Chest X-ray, AP view. Patient: 45 years old, sex F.
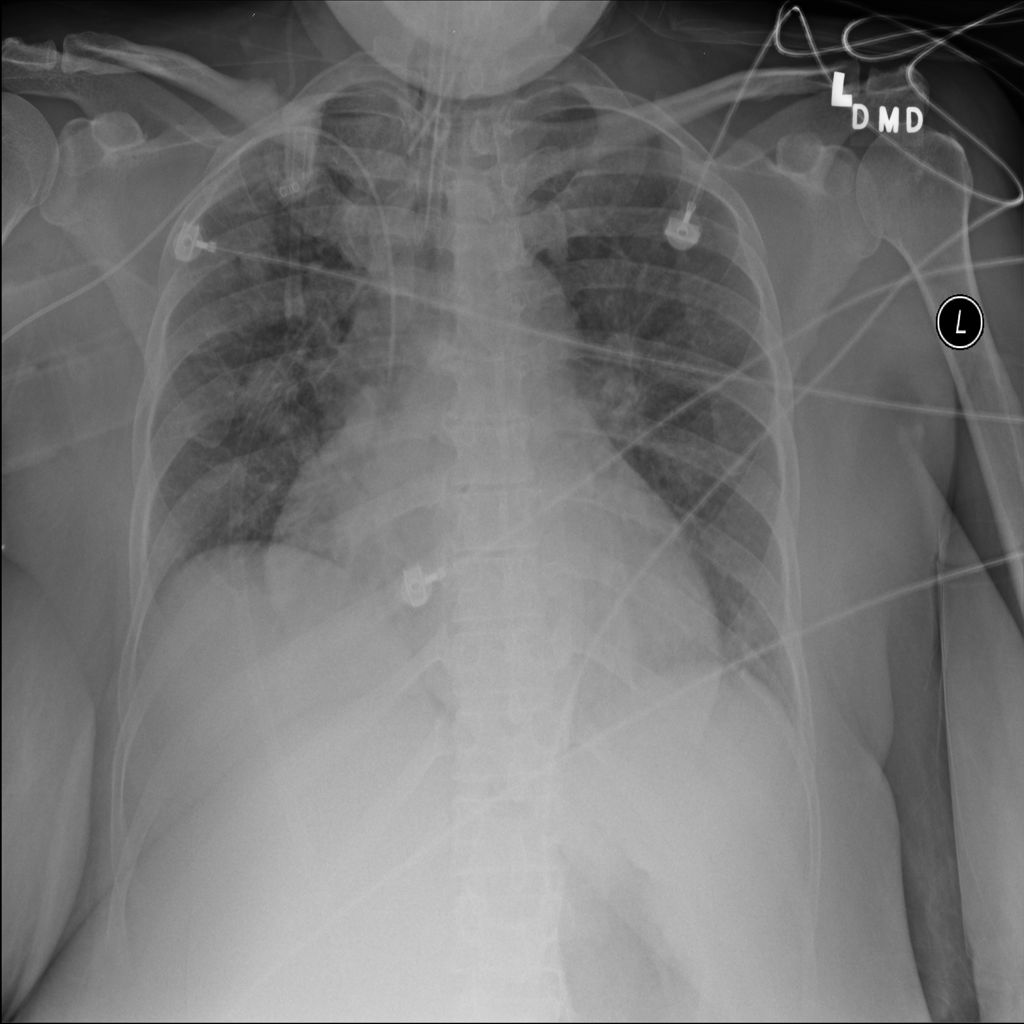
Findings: Infiltration